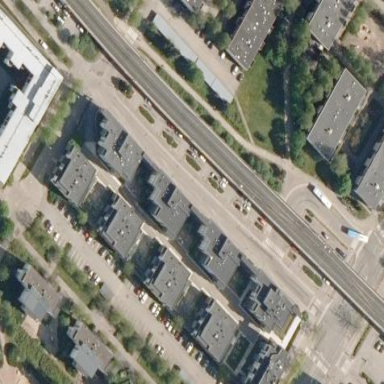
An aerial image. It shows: Parking area with asphalt surface.